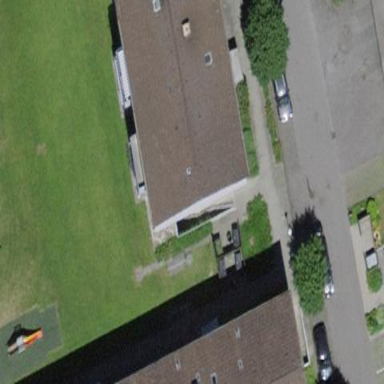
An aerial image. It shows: Image showing building with apartments.